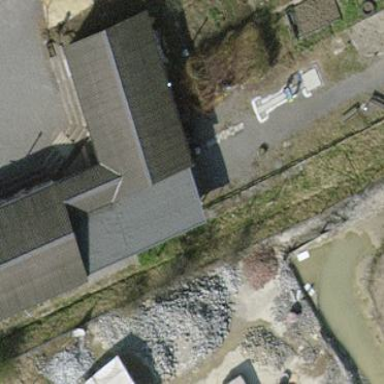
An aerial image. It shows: View of roof of building.